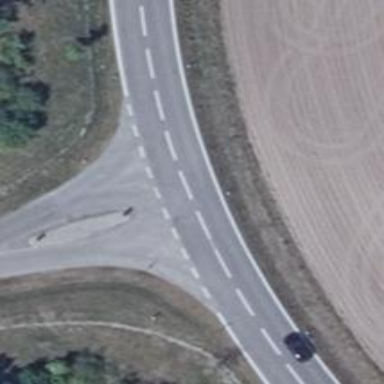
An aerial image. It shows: Secondary road with asphalt surface.